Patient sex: F
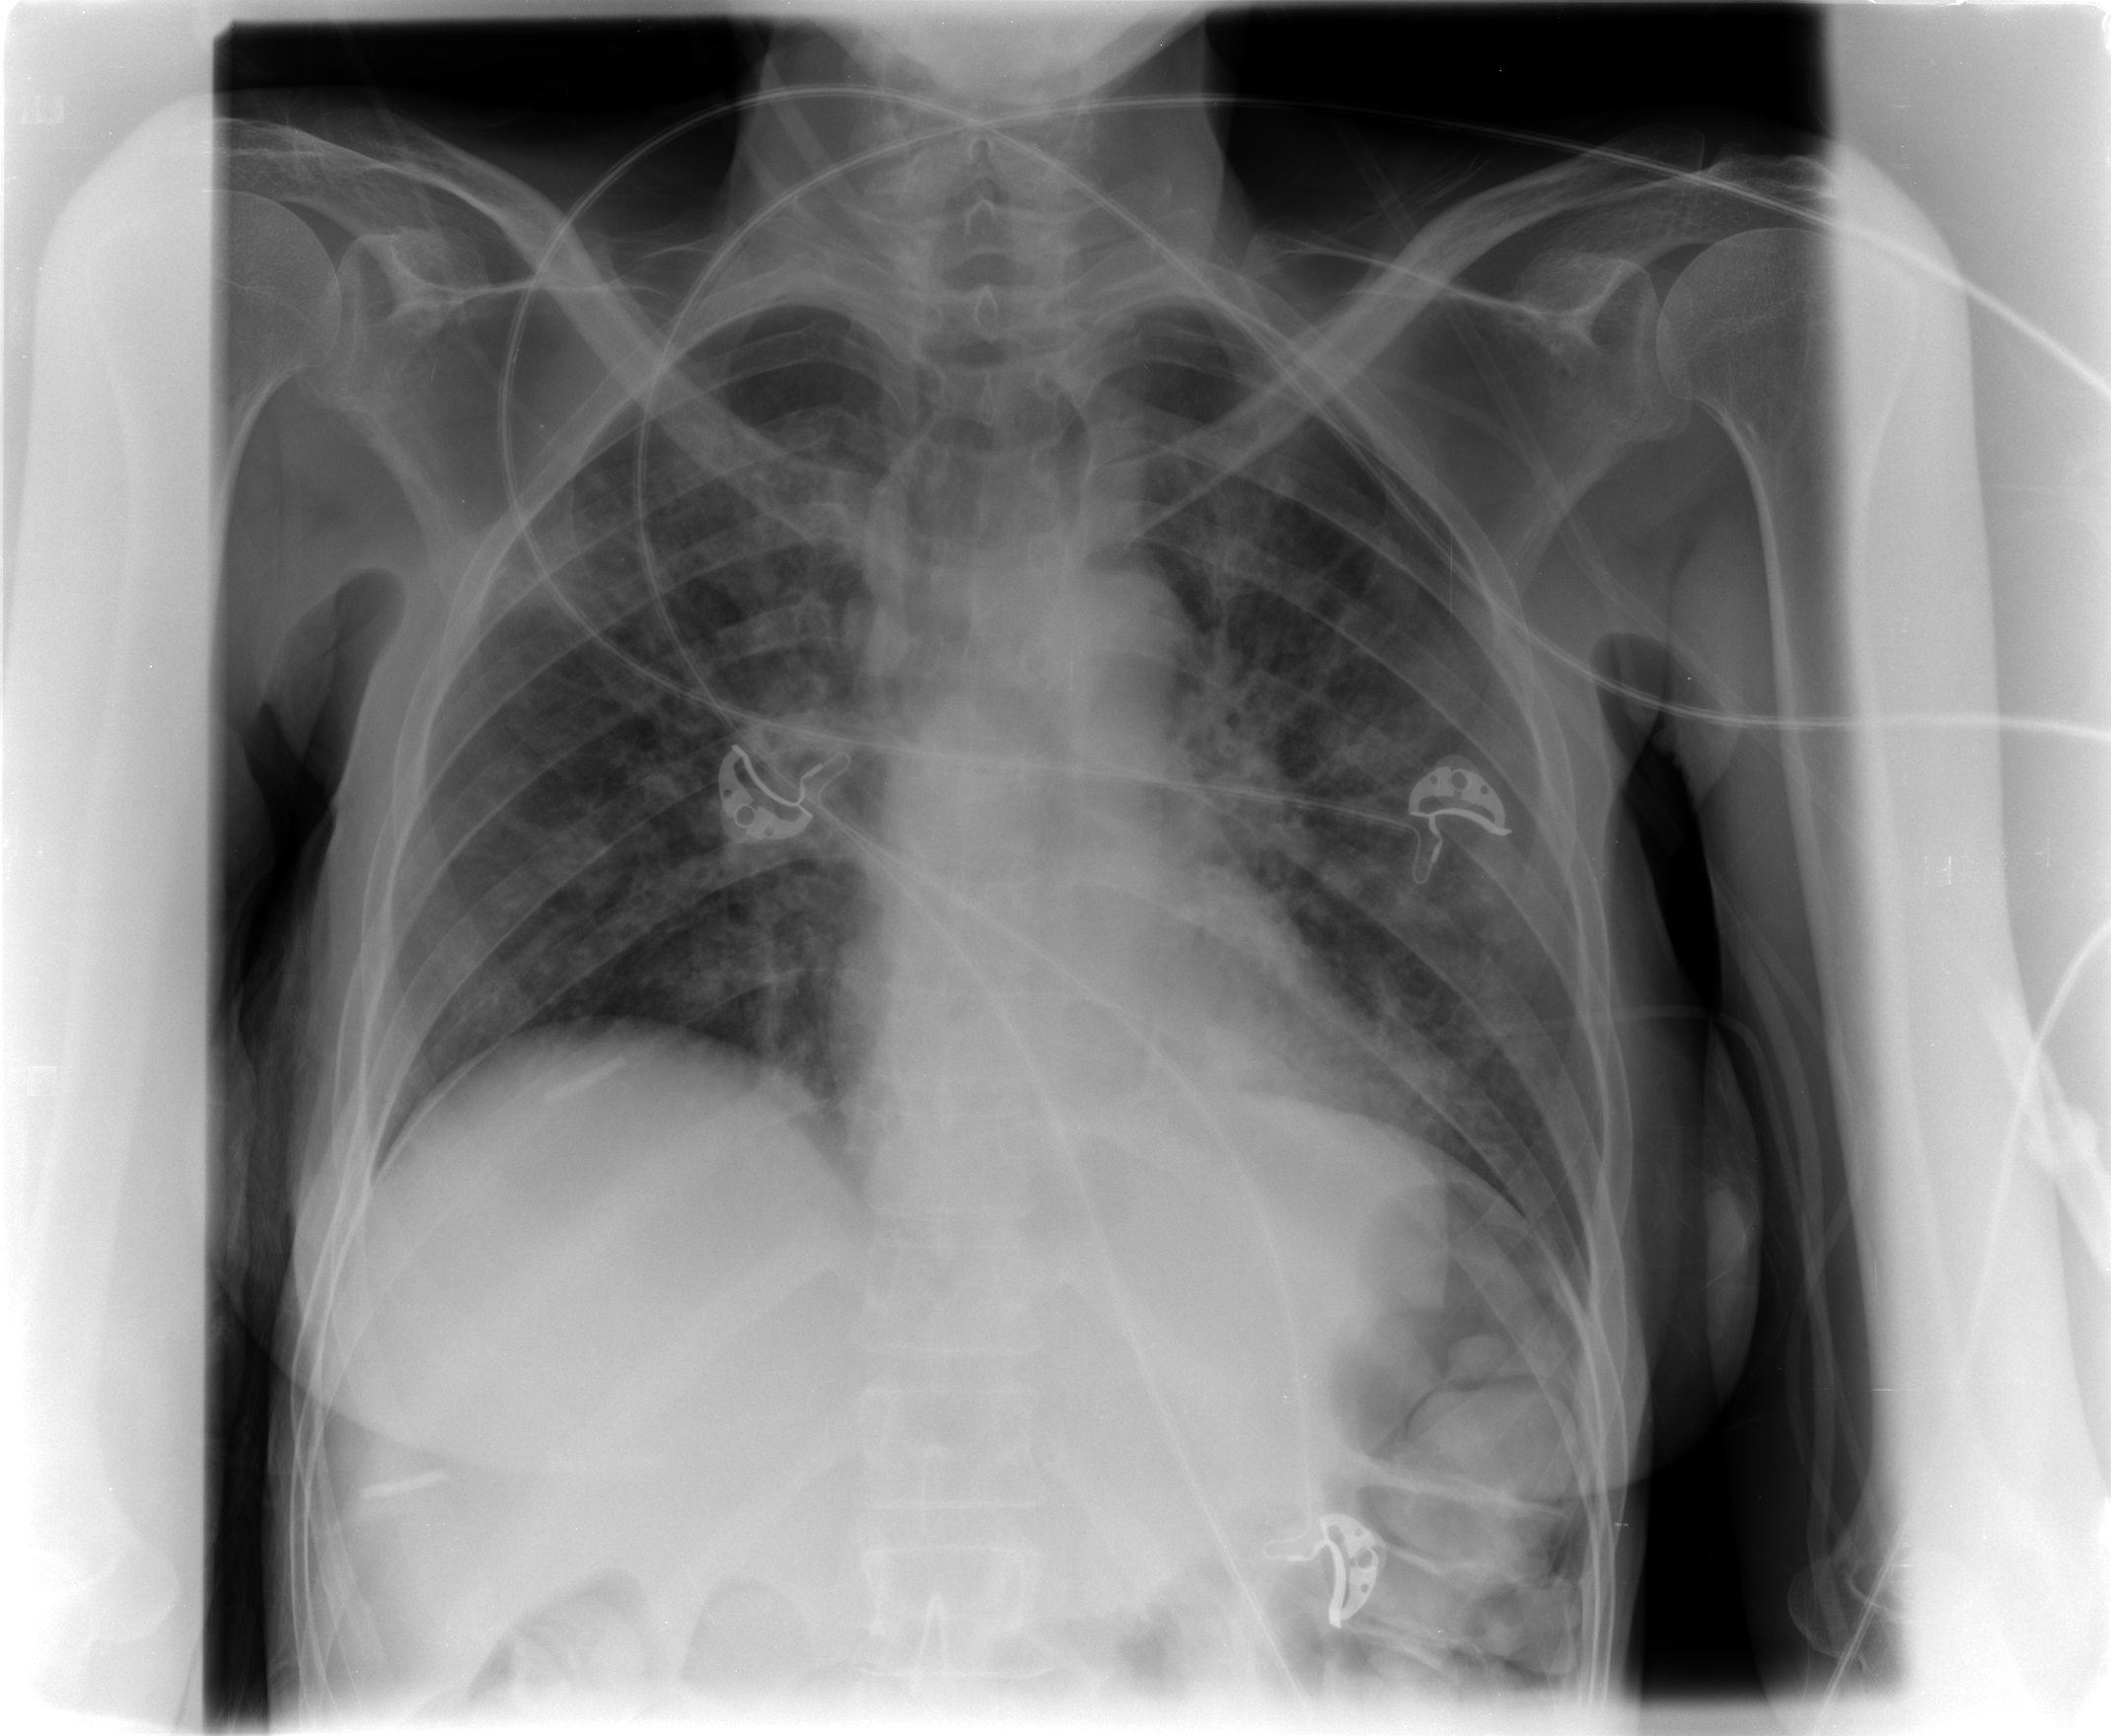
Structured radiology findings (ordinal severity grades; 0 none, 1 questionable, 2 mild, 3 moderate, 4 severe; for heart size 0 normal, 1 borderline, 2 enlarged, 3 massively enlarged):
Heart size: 0
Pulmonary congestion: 2
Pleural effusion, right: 0
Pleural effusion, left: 0
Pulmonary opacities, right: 2
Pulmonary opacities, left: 2
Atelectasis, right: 2
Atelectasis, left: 2